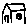
Label: house